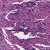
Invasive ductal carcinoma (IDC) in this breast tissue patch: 0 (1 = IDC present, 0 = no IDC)